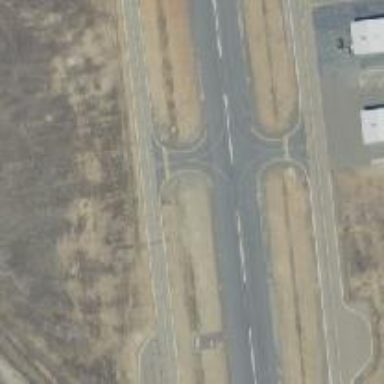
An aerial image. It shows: View of taxiway at the airport.